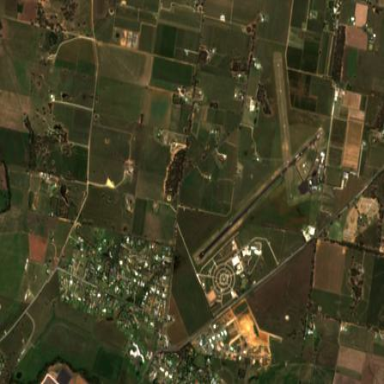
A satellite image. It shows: Public aerodrome surrounded by fence.